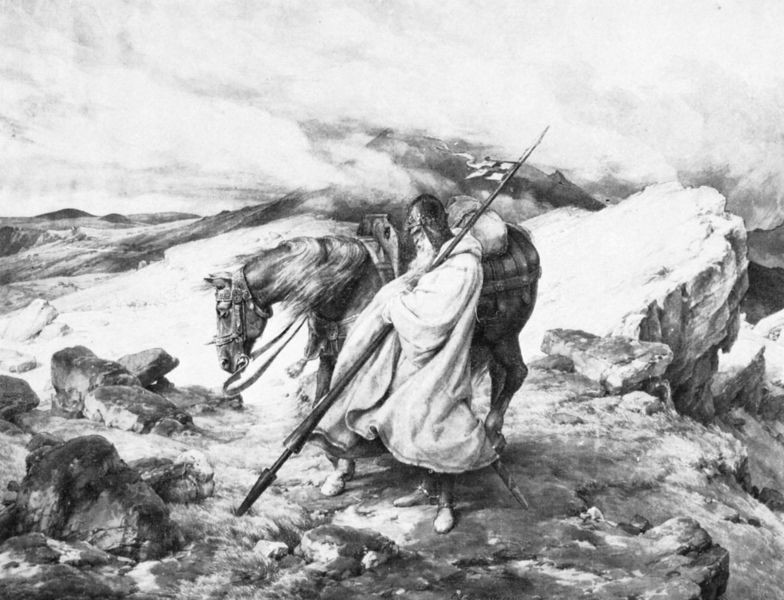
Titel: Kreuzritters Wacht in der Wüste
Künstler: Carl Friedrich Lessing
Institution: Düsseldorf, Kunstmuseum
Schlagwörter: berg, felsen, himmel, mann, umhang, weiß, wolken, landschaft, schwarz, schnee, haube, bart, stehen, stein, steine, vollbart, einsamkeit, wind, gewand, mantel, pferd, reiter, mähne, sattel, zaumzeug, zügel, stab, fahne, flagge, berge, fels, gebirge, gletscher, nebel, hochgebirge, winter, banner, sturm, unwetter, wetter, lanze, klippe, eisen, kreuz, einöde, alpen, schwarzweiß, schwert, soldat, helm, stiefel, ritter, ross, krieger, satteltaschen, kreuzzug, plateau, speer, aufsteigen, hochebene, kreuzritter, packpferd